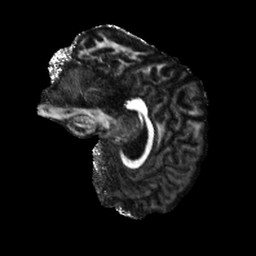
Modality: FA
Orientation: sagittal
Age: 26
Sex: female
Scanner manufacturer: siemens
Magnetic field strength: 6.98 T
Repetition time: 7.776 s
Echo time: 0.076 s